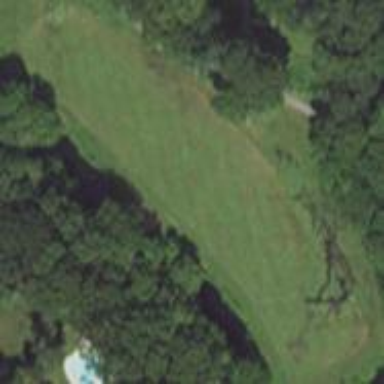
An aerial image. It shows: Grassy area designated as golf fairway.